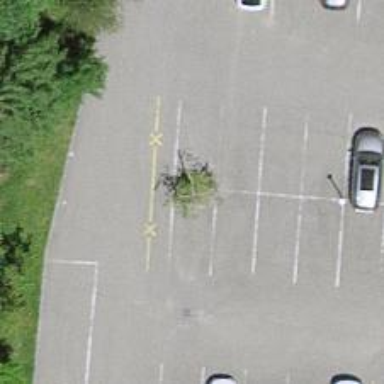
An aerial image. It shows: Deciduous tree with broadleaved leaves.